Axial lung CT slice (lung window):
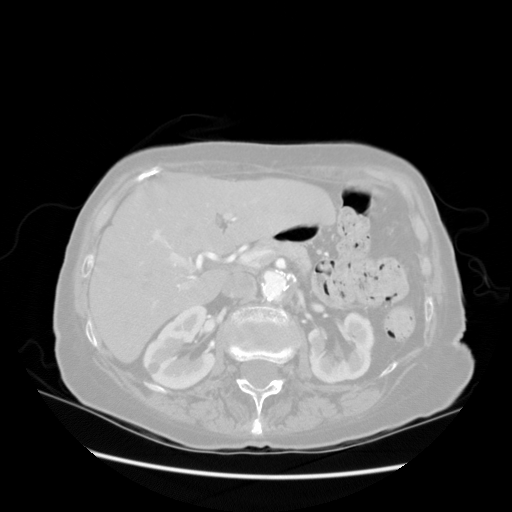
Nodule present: no